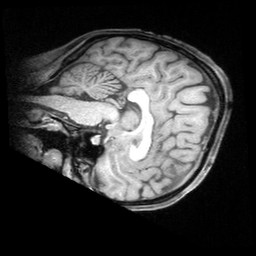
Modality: T1w
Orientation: sagittal
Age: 26
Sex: female
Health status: healthy